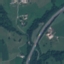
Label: Highway